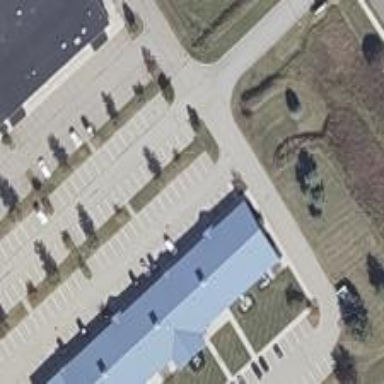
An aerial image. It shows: Parking area with asphalt surface.